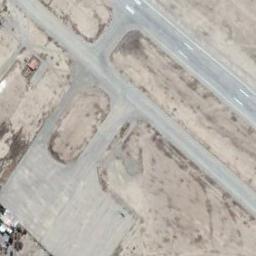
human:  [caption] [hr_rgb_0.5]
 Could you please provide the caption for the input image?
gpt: The runway in the clearing connects some other roads .

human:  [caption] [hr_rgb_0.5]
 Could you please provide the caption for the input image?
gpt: There are many runways of different lengths .

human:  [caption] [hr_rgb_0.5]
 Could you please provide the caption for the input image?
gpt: The runway is on the bare land .

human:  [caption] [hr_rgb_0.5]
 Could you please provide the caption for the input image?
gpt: Next to many complex staggered runways is a large white desert with white short and thick line markings on the runway .

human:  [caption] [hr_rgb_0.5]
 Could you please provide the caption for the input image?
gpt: There are some bare land beside the runway .